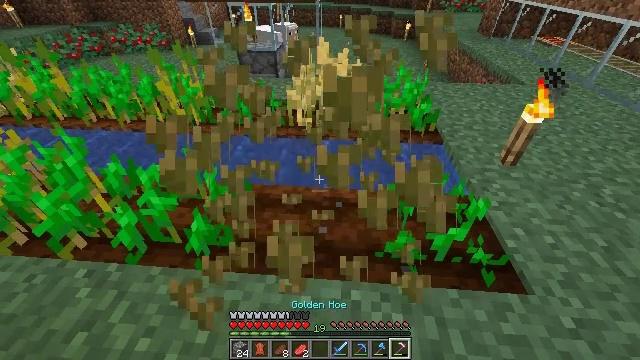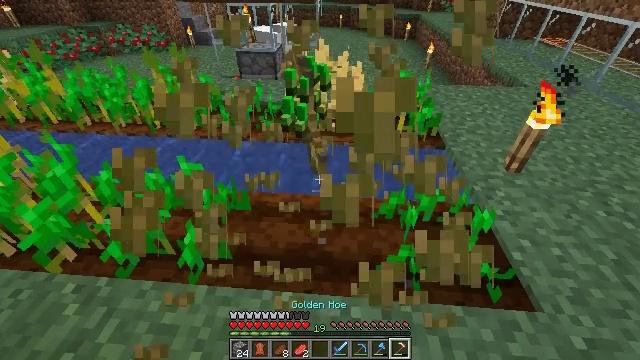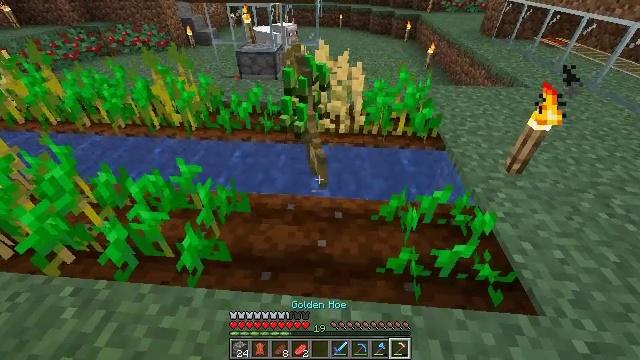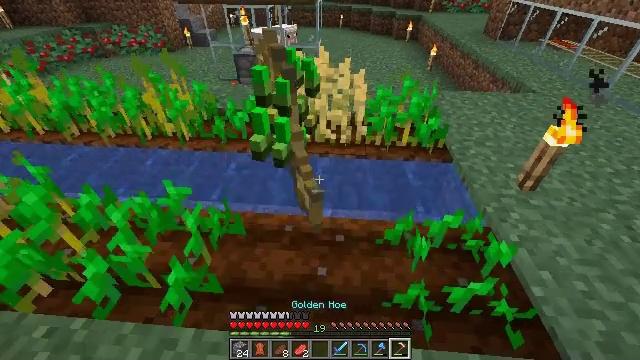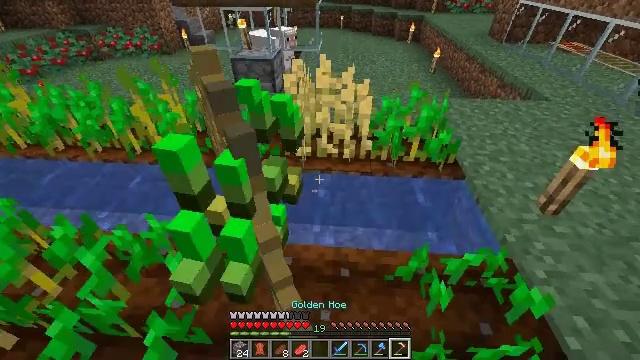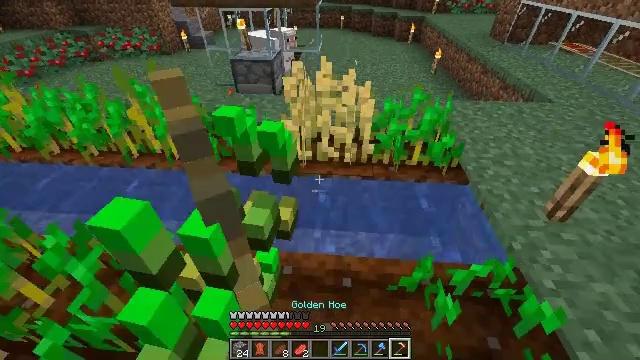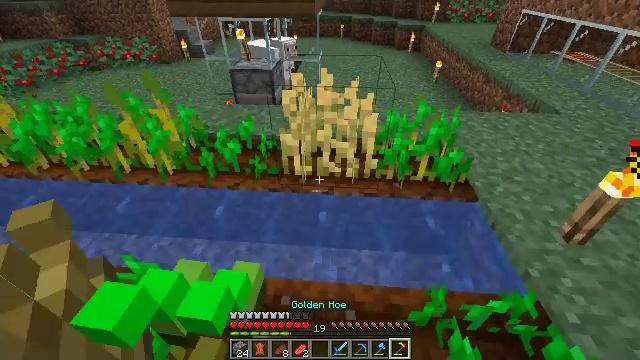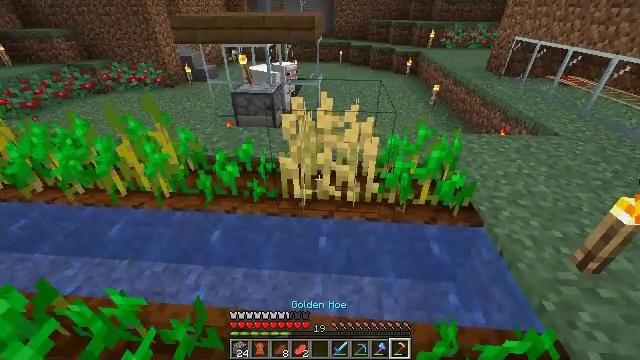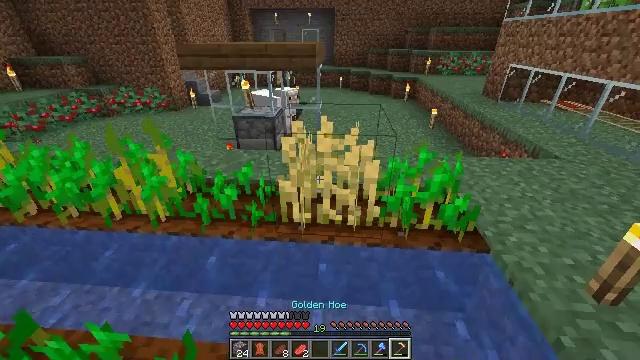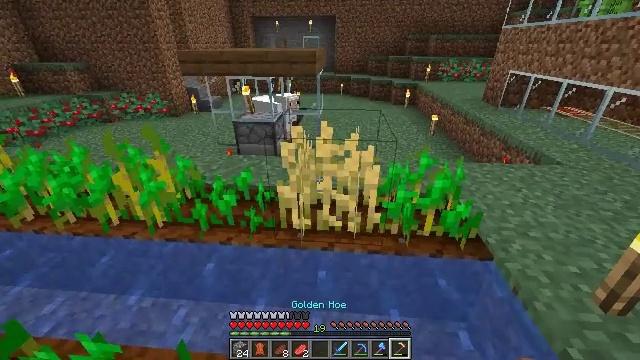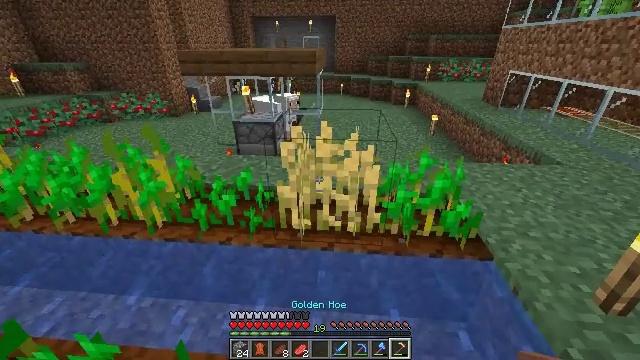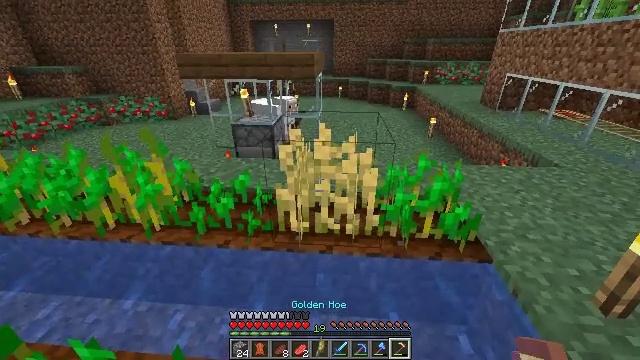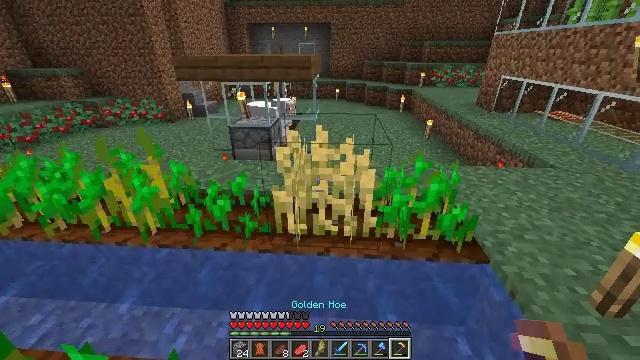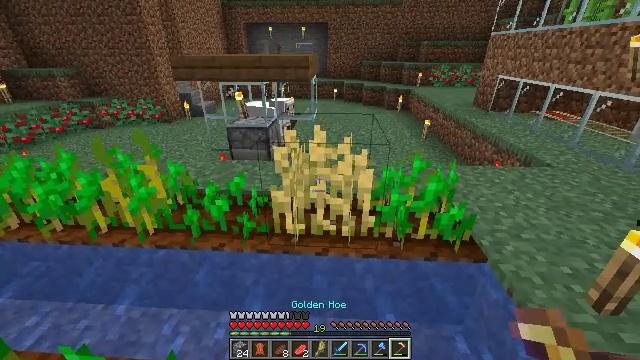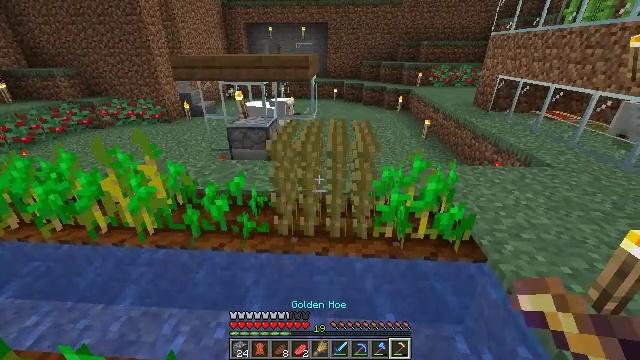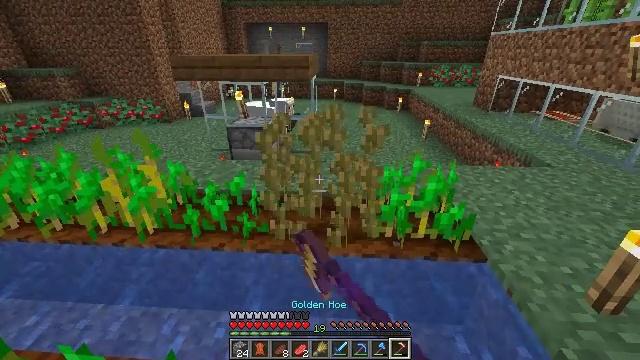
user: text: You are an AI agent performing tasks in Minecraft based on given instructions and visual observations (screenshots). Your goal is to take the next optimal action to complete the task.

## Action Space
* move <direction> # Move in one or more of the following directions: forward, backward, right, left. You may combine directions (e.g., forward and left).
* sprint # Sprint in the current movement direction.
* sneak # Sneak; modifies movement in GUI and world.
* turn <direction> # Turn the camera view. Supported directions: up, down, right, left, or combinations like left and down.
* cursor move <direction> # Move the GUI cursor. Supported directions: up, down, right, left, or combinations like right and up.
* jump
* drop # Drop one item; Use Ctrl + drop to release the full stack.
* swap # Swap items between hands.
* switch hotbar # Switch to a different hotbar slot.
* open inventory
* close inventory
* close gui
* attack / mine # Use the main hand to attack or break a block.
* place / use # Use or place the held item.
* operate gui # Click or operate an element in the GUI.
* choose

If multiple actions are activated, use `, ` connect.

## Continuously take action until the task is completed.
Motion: motion action
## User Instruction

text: Gather wheat by left-clicking on it.
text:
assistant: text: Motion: move forward
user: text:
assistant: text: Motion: move forward
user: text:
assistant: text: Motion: move forward
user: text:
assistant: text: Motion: move forward
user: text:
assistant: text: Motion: move forward
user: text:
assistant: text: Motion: turn up
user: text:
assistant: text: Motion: turn up
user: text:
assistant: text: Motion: turn up
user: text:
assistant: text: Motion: turn up
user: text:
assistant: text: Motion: no_op
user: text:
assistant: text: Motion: no_op
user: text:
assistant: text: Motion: no_op
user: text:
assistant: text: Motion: no_op
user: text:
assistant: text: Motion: attack / mine
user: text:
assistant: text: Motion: attack / mine
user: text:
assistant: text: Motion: no_op
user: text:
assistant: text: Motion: no_op
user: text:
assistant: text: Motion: no_op
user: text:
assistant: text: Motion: no_op
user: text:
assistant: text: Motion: no_op
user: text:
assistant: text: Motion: turn right and down
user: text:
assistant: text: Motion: turn right and down
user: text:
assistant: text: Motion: move forward, turn right and down
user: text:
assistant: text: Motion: move forward and move right
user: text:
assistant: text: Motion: move forward and move right
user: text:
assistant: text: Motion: move forward and move right
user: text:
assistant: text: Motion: move forward and move right
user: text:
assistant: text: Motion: move forward and move right
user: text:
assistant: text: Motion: move forward and move right, turn left
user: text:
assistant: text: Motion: move forward and move right, turn left